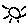
Label: sun